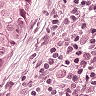
Metastatic tissue present: yes